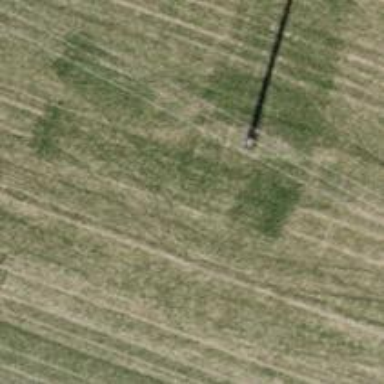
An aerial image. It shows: Concrete power pole.